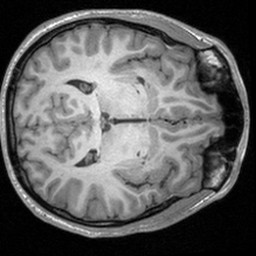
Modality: T1w
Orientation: axial
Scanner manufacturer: siemens
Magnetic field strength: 3 T
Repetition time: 1.9 s
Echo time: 0.00226 s